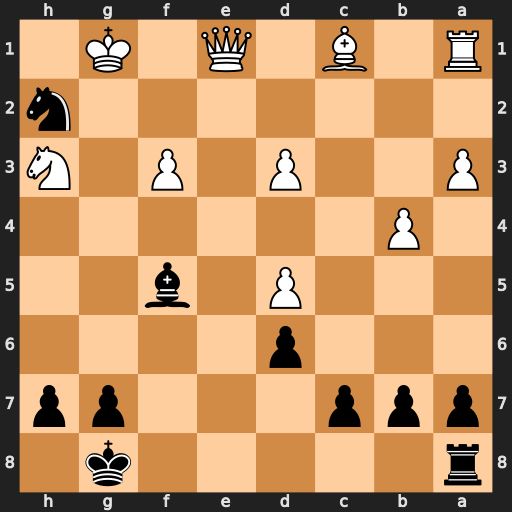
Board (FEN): r5k1/ppp3pp/3p4/3P1b2/1P6/P2P1P1N/7n/R1B1Q1K1
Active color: b
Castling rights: -
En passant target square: -
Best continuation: Nxf3+ Kf2 Nxe1